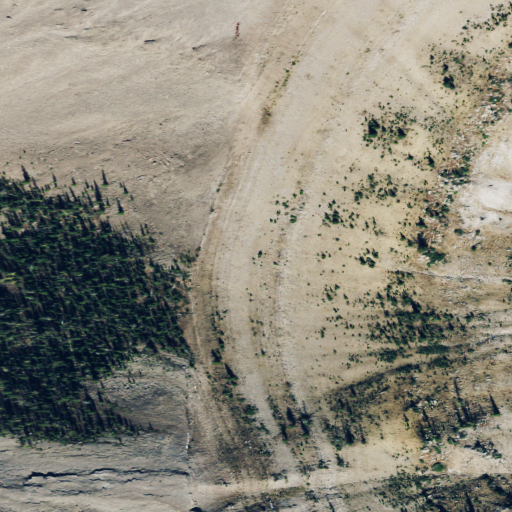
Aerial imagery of ridge(s) in Montana named Wapiti Ridge containing barren land, evergreen forest, grassland, and shrub